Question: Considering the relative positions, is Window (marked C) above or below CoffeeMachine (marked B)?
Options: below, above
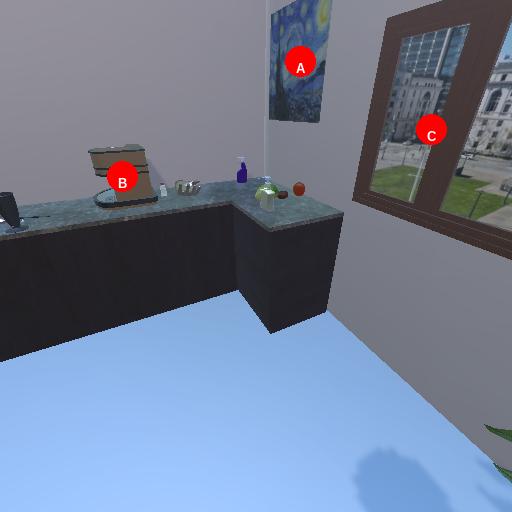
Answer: below